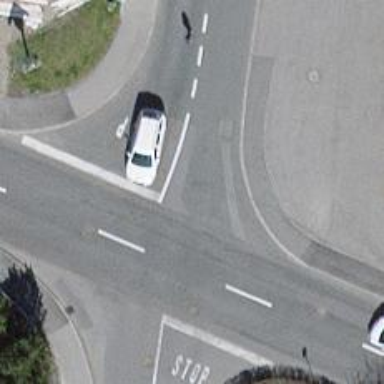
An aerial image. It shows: Sidewalk.